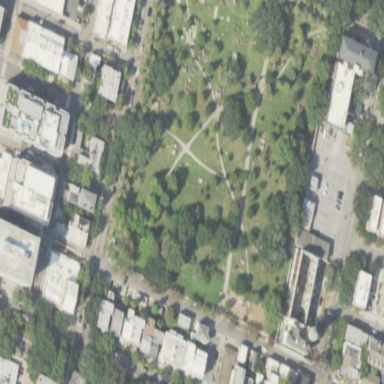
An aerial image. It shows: Cemetery.